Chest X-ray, AP view. Patient: 67 years old, sex F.
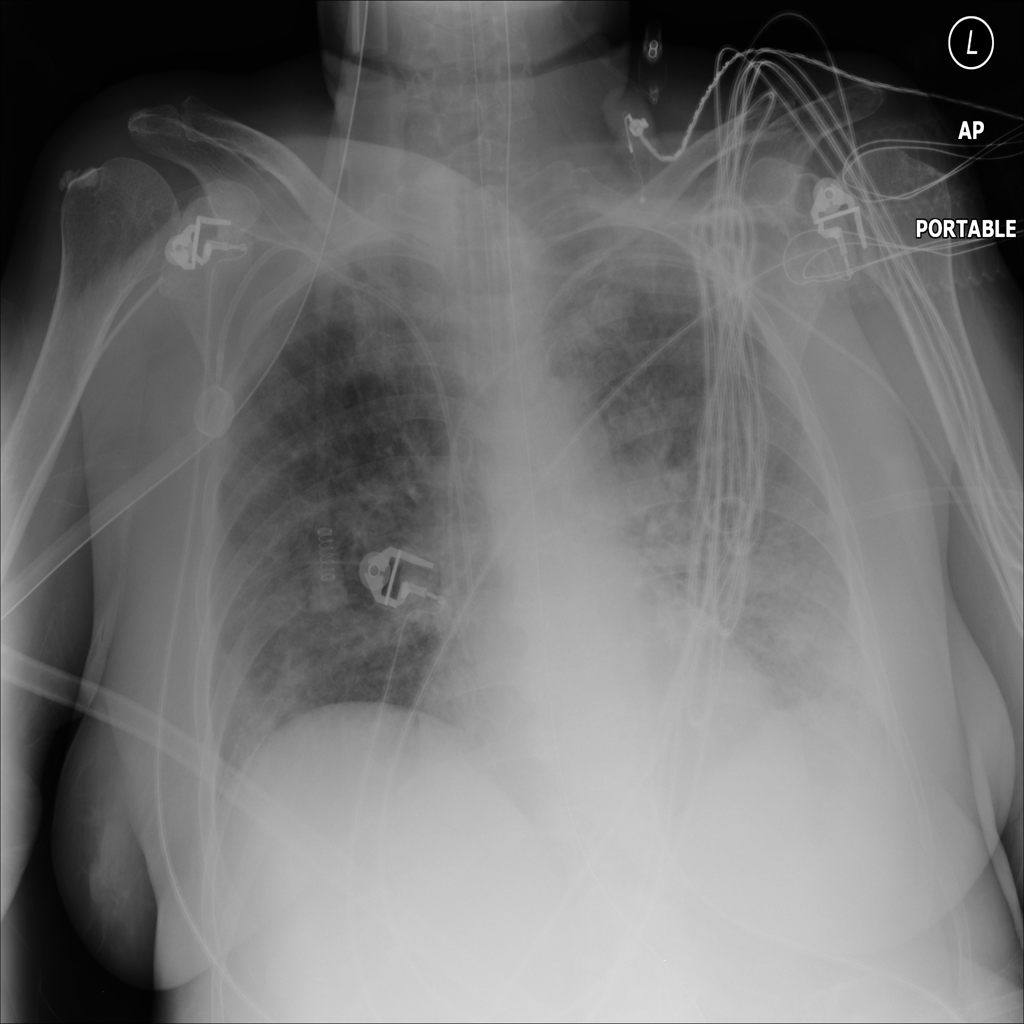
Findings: No Finding